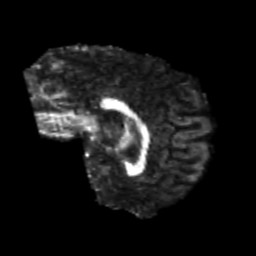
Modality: FA
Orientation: sagittal
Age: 24
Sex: male
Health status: healthy
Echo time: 0.074 s